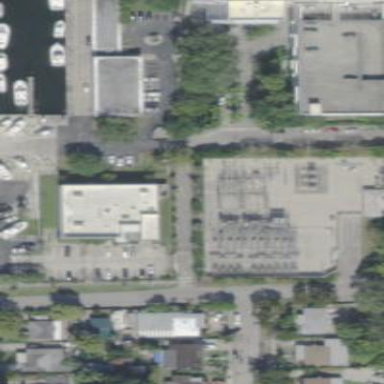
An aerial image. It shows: Outdoor distribution power substation.